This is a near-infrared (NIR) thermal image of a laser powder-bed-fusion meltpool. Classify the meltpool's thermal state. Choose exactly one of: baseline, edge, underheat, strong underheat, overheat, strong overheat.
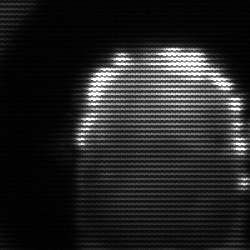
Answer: baseline